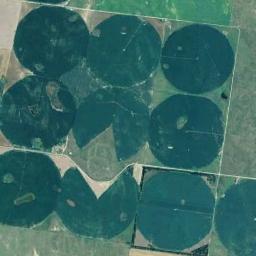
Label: circular_farmland